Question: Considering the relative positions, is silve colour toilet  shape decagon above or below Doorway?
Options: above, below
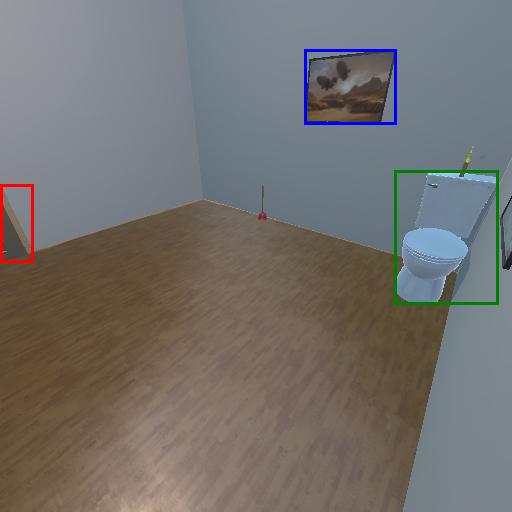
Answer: above